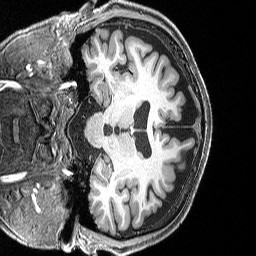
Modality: T1w
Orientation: coronal
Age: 43
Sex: female
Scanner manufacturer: siemens
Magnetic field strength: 3 T
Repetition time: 2.3 s
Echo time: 0.00298 s